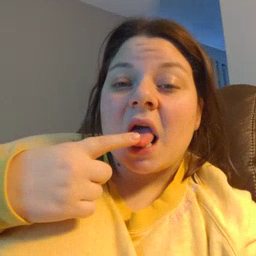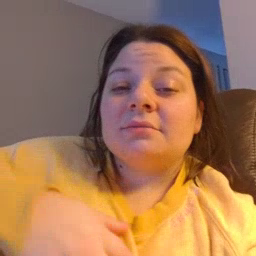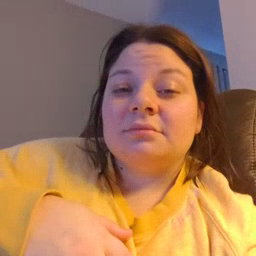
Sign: tongue